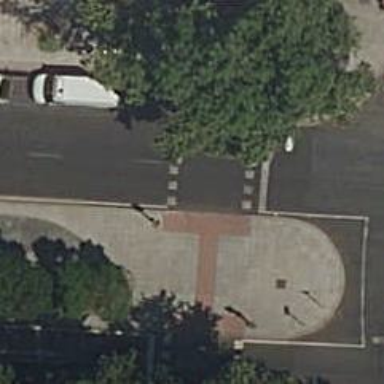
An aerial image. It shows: Asphalt sidewalk along the footway.